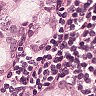
Metastatic tissue present: yes